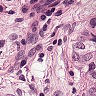
Metastatic tissue present: yes